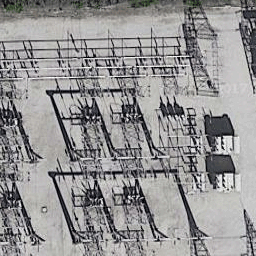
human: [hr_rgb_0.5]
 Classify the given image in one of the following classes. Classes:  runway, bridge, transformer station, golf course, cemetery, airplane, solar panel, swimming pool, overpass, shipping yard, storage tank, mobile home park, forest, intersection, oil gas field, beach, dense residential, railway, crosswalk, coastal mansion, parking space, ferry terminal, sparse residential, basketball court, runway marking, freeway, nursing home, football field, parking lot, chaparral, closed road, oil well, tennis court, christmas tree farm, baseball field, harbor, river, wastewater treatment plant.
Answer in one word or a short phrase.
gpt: transformer station